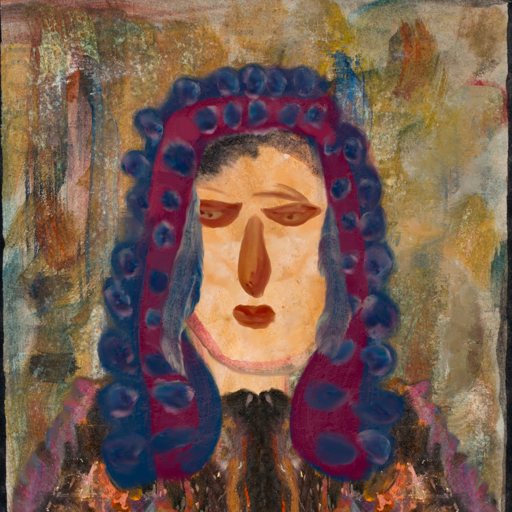
Background: Pipe, Head And Neck Front: Childish, Face Front: Pious_Lady, Bust: Gypsy_Queen, Hair Front: Hill_Girl, Head Accessory: Blank, Second Necklace: Blank, Necklace: Blank, Baby: Blank